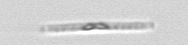
Label: Leptocylindrus